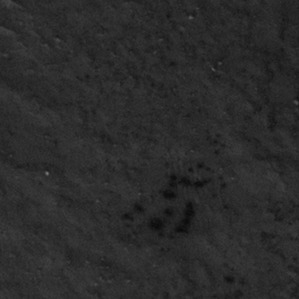
Label: frost